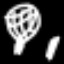
Label: leaf